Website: home-depot
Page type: customer-info-address
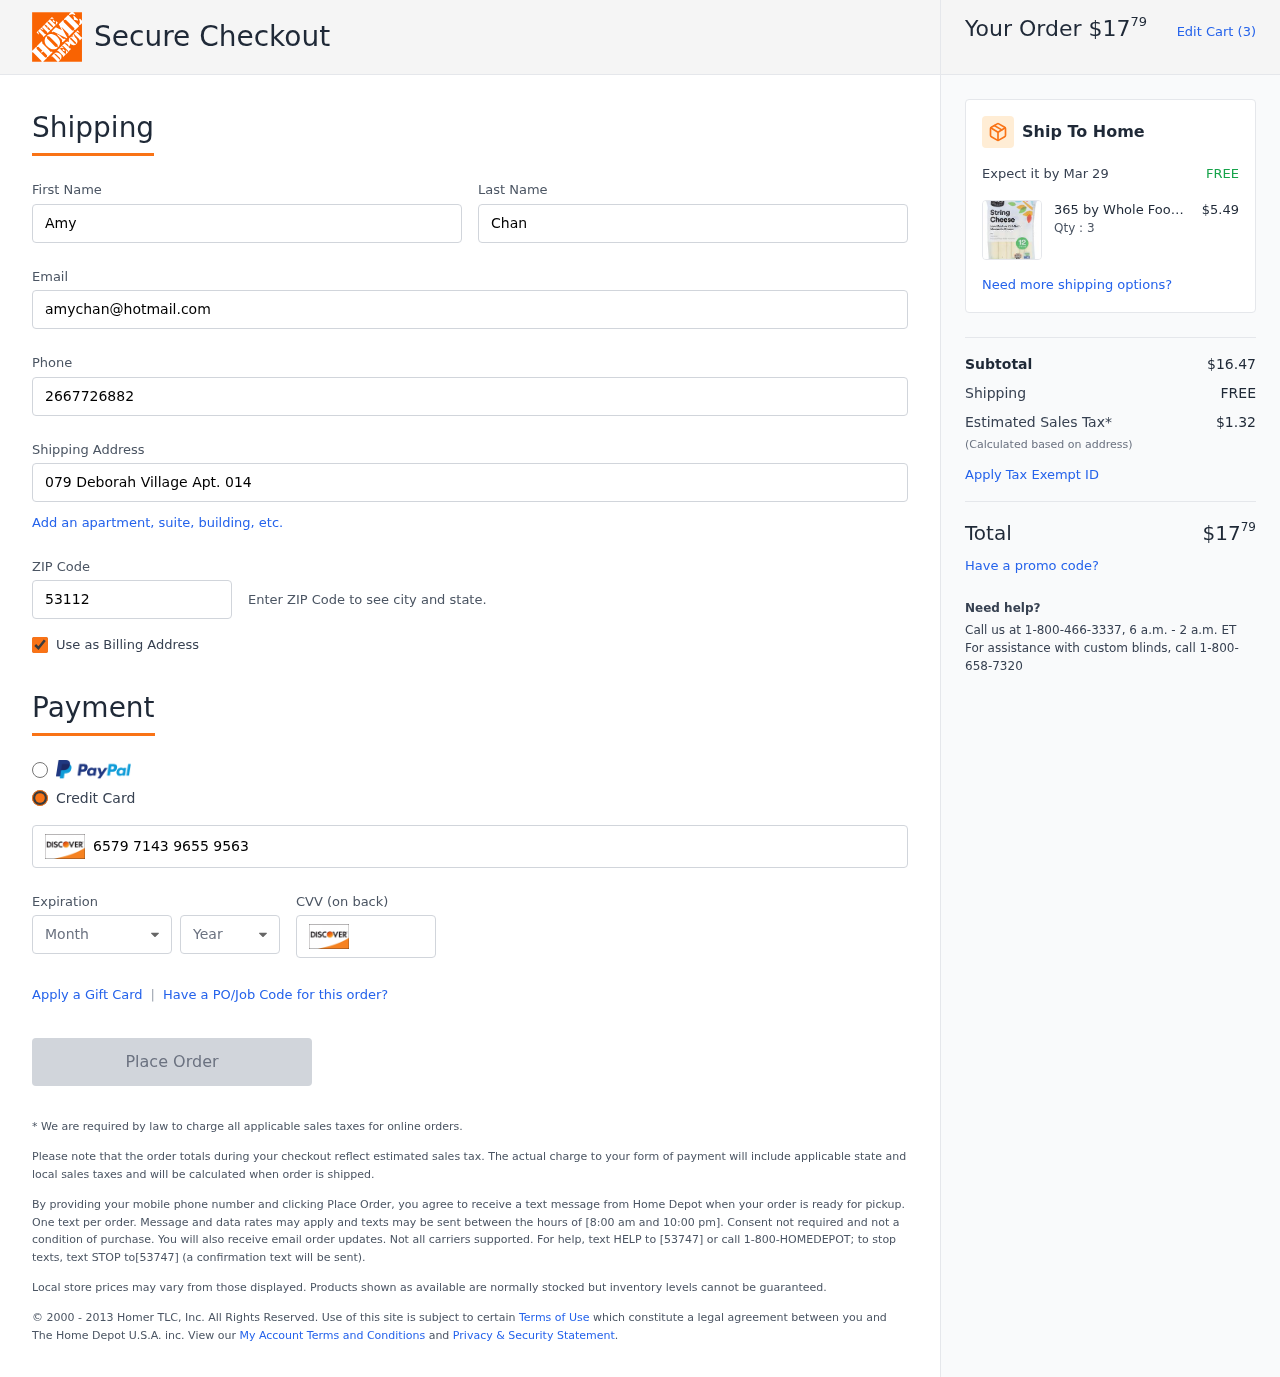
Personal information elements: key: PII_CARD_CVV
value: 885
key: PII_CARD_EXPIRY_MONTH
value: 01
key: PII_CARD_EXPIRY_YEAR
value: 26
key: PII_CARD_NUMBER
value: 6579 7143 9655 9563
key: PII_EMAIL
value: amychan@hotmail.com
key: PII_FIRSTNAME
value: Amy
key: PII_LASTNAME
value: Chan
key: PII_PHONE
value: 2667726882
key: PII_POSTCODE
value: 53112
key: PII_STREET
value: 079 Deborah Village Apt. 014
Product elements: key: PRODUCT1_BRAND
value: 365 by Whole Foods Market
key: PRODUCT1_NAME
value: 365 by Whole Foods Market, String Cheese (12 - 1 Ounce Sticks), 12 Ounce (Packaging May Vary)
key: PRODUCT1_NAME
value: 365 by Whole Foods M...
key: PRODUCT1_PRICE
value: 5.49
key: PRODUCT1_QUANTITY
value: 3
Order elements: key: ORDER_TOTAL
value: $1779
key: ORDER_NUM_ITEMS
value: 3
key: ORDER_DELIVERY_DATE
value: Mar 29
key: ORDER_SUBTOTAL
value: $16.47
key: ORDER_SHIPPING_COST
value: FREE
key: ORDER_TAX
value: $1.32